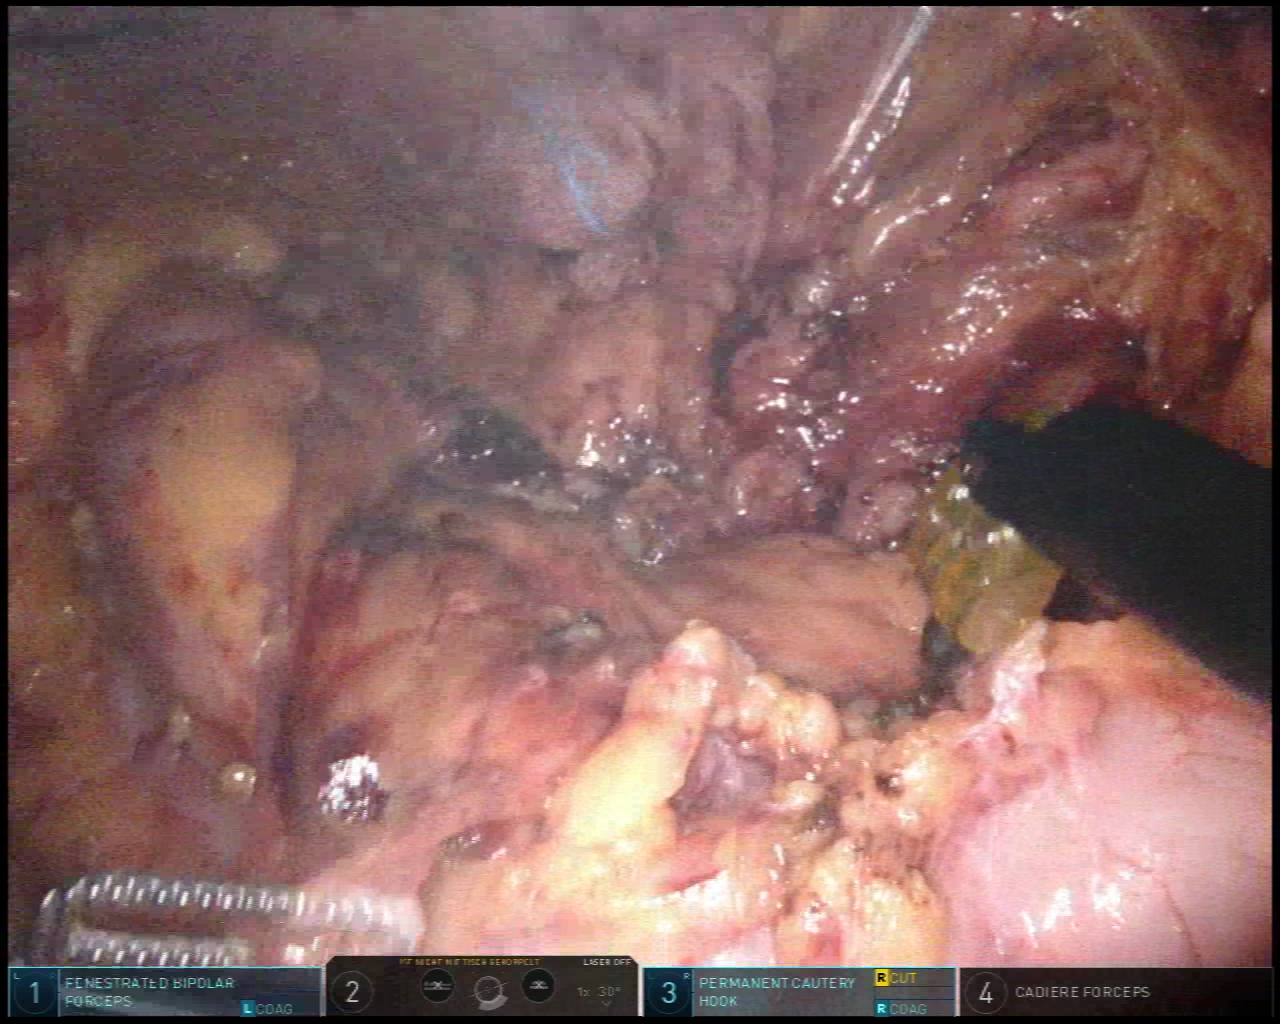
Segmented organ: ureter
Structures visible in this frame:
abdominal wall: no
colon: yes
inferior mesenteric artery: no
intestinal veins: no
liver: no
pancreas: no
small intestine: no
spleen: no
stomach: no
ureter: yes
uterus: no
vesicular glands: no